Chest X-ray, AP view. Patient: 59 years old, sex F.
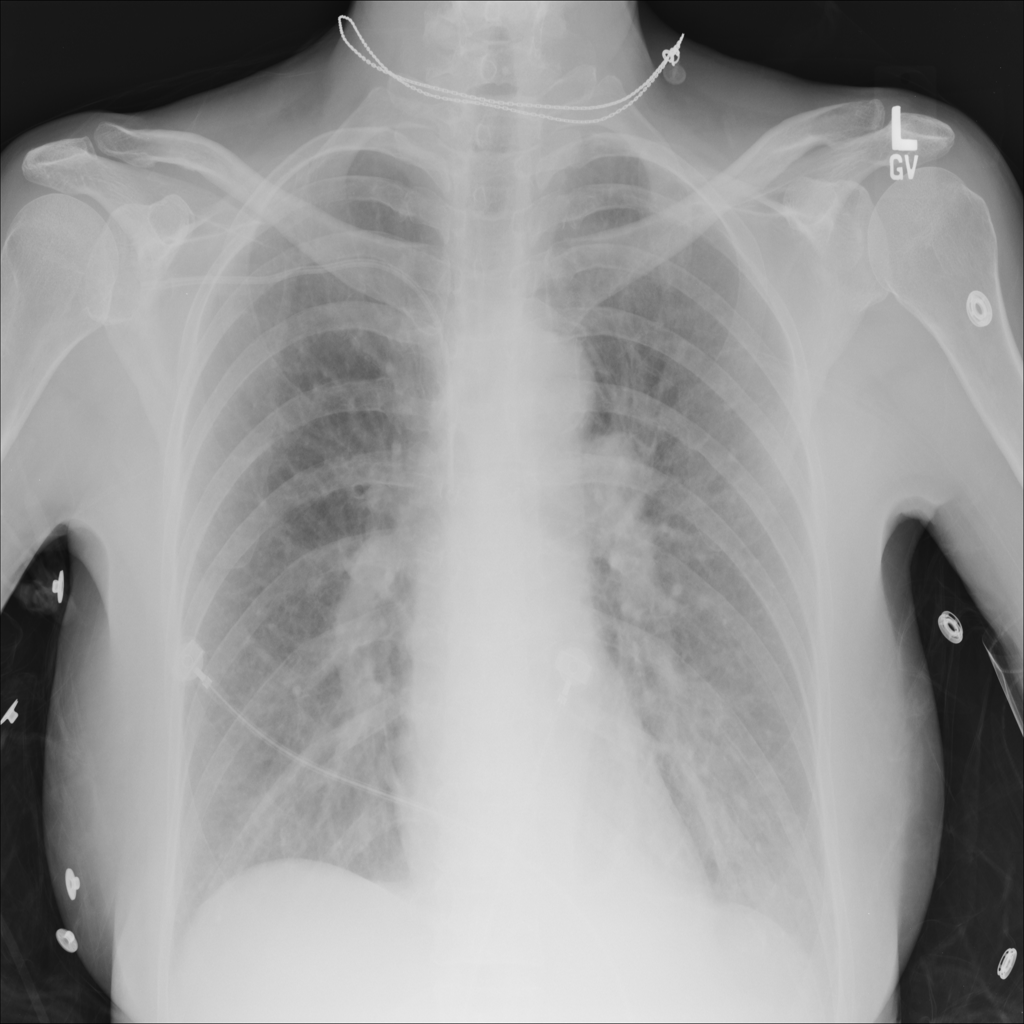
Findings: Mass